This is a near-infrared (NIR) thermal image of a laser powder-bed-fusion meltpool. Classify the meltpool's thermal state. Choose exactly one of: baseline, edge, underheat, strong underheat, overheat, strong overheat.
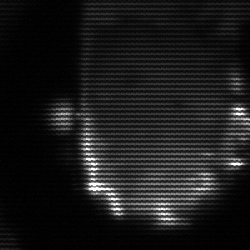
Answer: baseline